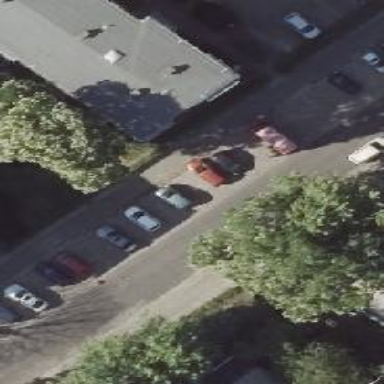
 featuring separate sidewalks. There is lane parking on the right and on-kerb parking on the left."